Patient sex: F
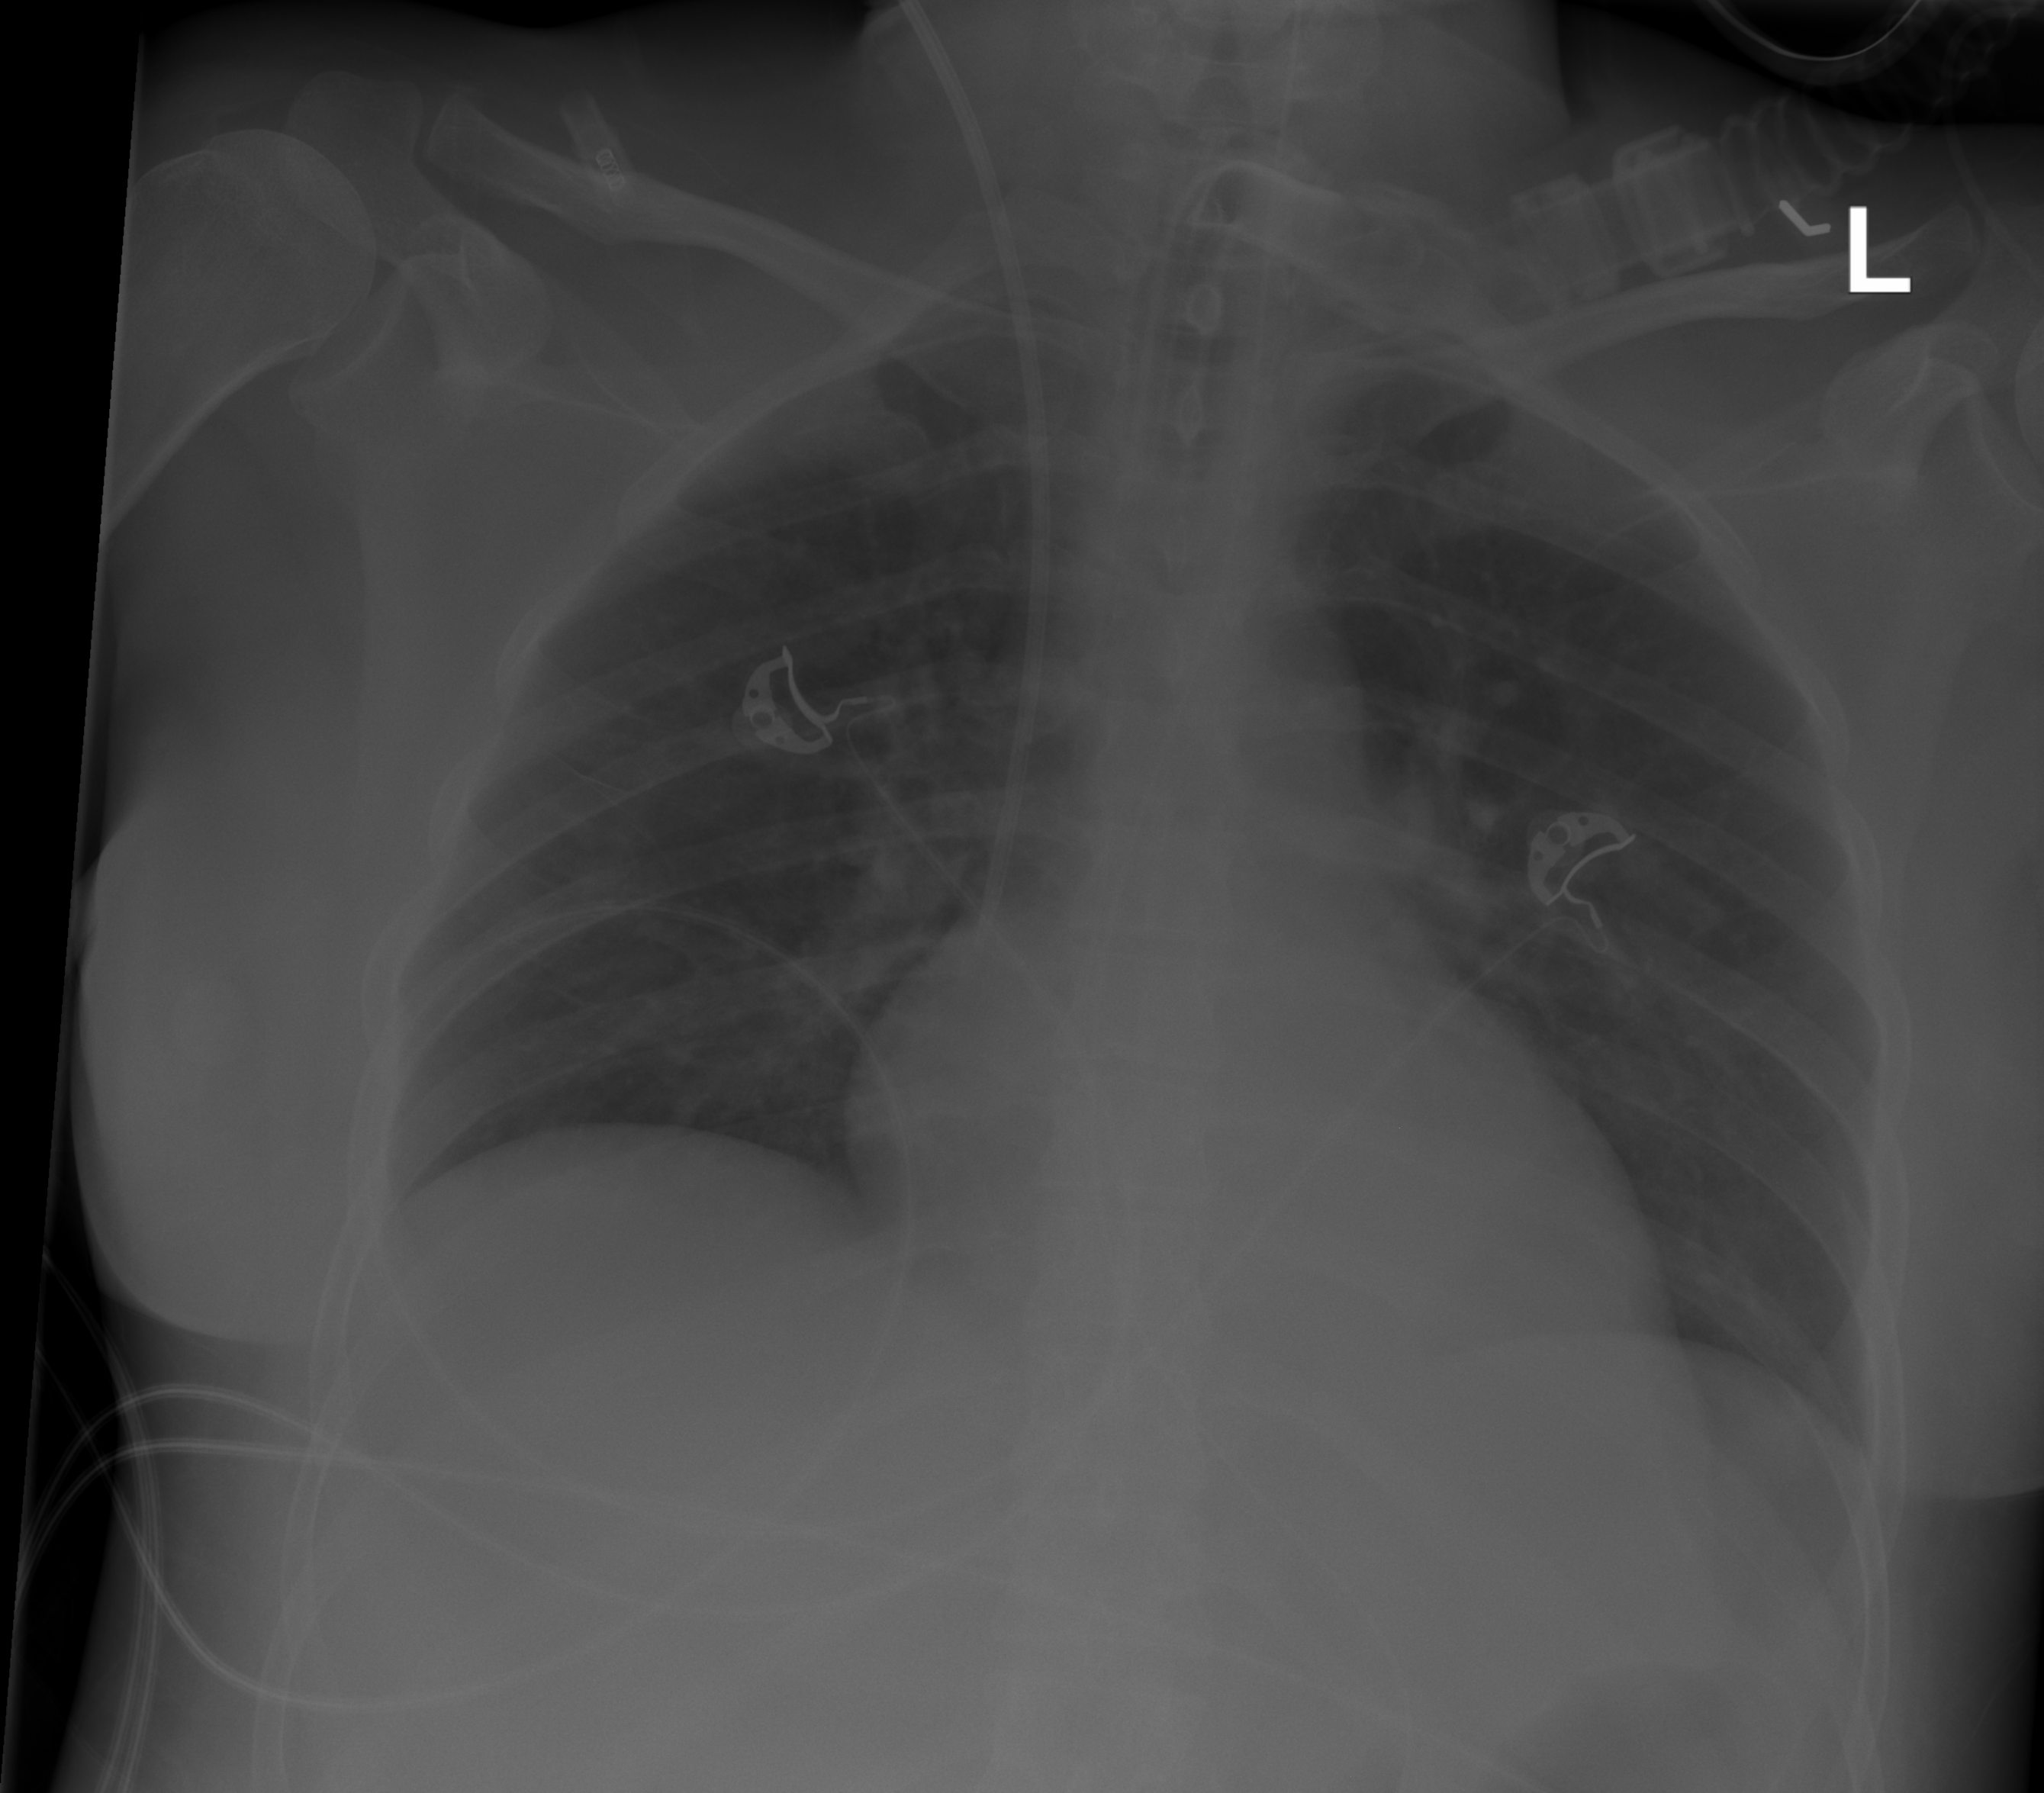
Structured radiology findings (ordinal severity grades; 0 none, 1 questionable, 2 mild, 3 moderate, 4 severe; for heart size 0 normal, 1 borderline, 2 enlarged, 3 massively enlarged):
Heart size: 0
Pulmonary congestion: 2
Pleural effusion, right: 0
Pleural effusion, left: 0
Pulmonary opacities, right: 2
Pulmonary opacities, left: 0
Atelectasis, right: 0
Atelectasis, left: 0